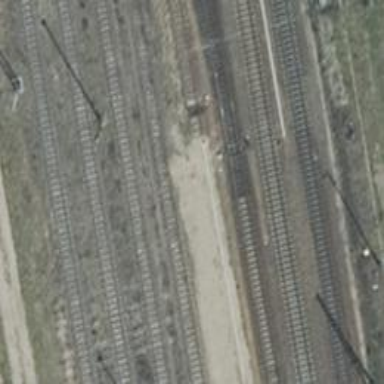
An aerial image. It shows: Railway switch with the turnout on the left side.